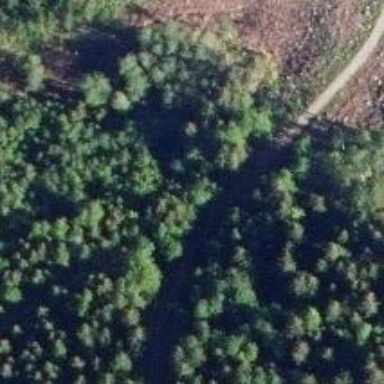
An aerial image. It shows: Nature reserve located within forest area.